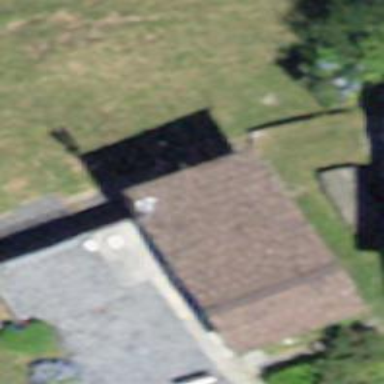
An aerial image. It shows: Building with gabled roof oriented across. The roof is brown in color.